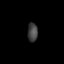
Tissue: lung
Cell type: Endothelial cells
Senescence score: 0.6532
Nuclear area (px): 185
Mean DAPI intensity: 65.076